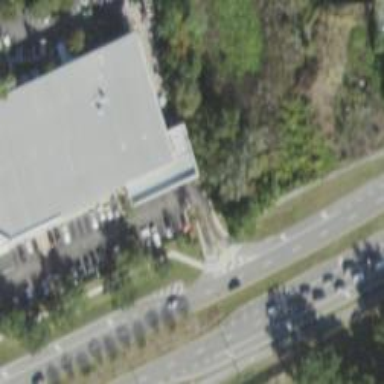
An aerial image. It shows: Building that houses motorcycle shop.